Interaction volume radius: 10 \u00c5
Interaction volume height: 15 \u00c5
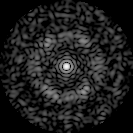
Disorder parameter: 0.7364